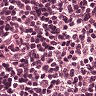
Metastatic tissue present: no